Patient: sex M, age 46
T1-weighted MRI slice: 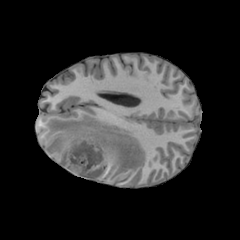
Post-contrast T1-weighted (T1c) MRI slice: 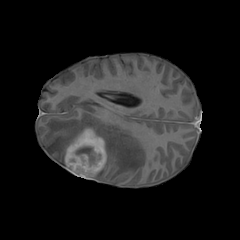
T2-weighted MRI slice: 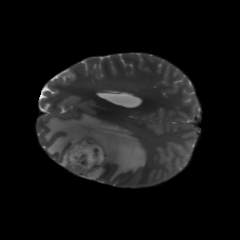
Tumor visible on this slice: yes
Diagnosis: Glioblastoma, IDH-wildtype
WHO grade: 4